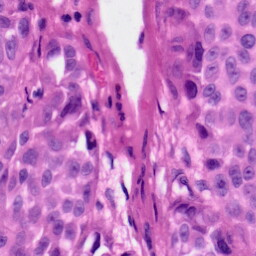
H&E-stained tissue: Skin